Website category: jobs
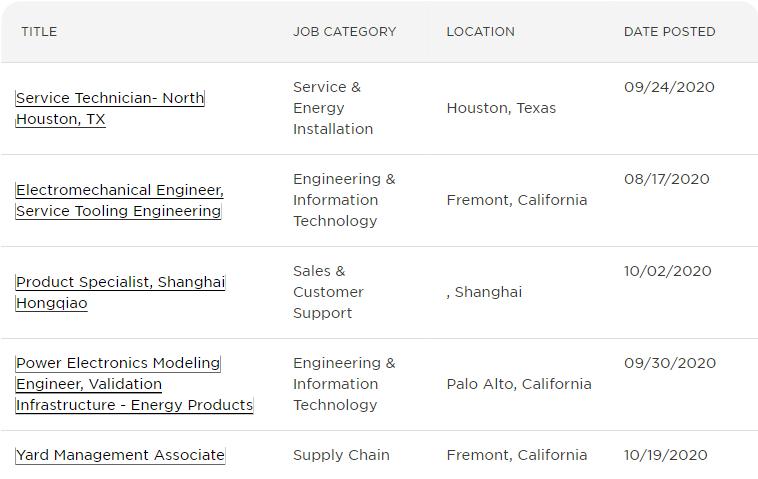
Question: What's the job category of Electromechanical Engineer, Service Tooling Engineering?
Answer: Engineering & Information Technology

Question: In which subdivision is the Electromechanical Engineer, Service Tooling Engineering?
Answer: Engineering & Information Technology

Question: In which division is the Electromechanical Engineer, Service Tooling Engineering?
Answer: Engineering & Information Technology

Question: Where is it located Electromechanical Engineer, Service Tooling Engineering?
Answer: Engineering & Information Technology

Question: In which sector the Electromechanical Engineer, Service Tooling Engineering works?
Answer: Engineering & Information Technology

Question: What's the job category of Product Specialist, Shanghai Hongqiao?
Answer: Sales & Customer Support

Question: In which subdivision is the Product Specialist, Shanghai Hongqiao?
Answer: Sales & Customer Support

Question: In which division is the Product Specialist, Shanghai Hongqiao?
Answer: Sales & Customer Support

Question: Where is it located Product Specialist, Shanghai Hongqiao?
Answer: Sales & Customer Support

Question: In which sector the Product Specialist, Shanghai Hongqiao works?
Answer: Sales & Customer Support

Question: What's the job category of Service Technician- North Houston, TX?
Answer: Service & Energy Installation

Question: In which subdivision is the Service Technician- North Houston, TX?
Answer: Service & Energy Installation

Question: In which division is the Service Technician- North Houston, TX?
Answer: Service & Energy Installation

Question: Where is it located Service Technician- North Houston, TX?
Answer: Service & Energy Installation

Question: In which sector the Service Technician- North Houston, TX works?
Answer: Service & Energy Installation

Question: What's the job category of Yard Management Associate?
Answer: Supply Chain

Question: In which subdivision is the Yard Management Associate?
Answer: Supply Chain

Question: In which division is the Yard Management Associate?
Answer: Supply Chain

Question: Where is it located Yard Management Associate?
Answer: Supply Chain

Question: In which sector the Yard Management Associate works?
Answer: Supply Chain

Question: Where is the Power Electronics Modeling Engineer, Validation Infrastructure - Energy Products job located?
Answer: Palo Alto, California

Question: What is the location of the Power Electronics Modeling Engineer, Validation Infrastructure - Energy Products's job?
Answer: Palo Alto, California

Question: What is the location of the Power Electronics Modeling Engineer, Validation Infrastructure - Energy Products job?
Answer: Palo Alto, California

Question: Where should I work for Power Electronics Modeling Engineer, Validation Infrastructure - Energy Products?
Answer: Palo Alto, California

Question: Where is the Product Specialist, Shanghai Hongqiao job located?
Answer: , Shanghai

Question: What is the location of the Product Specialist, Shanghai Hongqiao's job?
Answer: , Shanghai

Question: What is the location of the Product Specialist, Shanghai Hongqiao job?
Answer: , Shanghai

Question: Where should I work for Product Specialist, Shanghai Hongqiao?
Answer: , Shanghai

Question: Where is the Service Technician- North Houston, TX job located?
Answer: Houston, Texas

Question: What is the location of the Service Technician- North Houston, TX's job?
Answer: Houston, Texas

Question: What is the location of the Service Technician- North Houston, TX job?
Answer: Houston, Texas

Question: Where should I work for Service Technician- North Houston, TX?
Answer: Houston, Texas

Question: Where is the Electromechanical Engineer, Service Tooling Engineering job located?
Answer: Fremont, California

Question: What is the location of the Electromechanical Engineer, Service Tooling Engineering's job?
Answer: Fremont, California

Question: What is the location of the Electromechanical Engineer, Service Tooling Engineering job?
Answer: Fremont, California

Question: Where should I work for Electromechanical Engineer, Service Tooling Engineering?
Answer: Fremont, California

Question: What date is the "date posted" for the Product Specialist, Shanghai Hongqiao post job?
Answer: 10/02/2020

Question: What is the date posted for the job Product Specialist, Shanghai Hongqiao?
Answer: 10/02/2020

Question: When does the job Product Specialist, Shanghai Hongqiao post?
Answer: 10/02/2020

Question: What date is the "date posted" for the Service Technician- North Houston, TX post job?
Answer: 09/24/2020

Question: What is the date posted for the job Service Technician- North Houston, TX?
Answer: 09/24/2020

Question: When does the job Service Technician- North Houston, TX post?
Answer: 09/24/2020

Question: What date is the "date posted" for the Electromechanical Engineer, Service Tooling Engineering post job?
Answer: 08/17/2020

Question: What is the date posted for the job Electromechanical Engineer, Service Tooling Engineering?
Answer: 08/17/2020

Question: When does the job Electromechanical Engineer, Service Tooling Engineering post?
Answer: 08/17/2020

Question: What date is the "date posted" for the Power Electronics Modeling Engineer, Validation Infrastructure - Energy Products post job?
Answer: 09/30/2020

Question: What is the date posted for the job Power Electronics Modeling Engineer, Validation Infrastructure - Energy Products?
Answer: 09/30/2020

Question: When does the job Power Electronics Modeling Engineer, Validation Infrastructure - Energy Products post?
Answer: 09/30/2020

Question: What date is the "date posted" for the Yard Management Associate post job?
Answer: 10/19/2020

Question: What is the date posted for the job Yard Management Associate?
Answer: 10/19/2020

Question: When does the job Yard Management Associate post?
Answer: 10/19/2020

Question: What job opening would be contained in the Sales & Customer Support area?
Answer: Product Specialist, Shanghai Hongqiao

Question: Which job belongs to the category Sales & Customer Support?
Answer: Product Specialist, Shanghai Hongqiao

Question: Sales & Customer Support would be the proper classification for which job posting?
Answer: Product Specialist, Shanghai Hongqiao

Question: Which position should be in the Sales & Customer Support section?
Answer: Product Specialist, Shanghai Hongqiao

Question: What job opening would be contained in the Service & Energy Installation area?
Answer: Service Technician- North Houston, TX

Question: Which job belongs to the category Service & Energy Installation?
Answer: Service Technician- North Houston, TX

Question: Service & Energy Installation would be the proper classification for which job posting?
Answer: Service Technician- North Houston, TX

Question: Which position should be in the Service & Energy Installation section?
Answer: Service Technician- North Houston, TX

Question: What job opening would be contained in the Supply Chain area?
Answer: Yard Management Associate

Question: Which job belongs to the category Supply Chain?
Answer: Yard Management Associate

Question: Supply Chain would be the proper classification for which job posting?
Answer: Yard Management Associate

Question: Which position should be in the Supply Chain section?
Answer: Yard Management Associate

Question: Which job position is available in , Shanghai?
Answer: Product Specialist, Shanghai Hongqiao